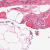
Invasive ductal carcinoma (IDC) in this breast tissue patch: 0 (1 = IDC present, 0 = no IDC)